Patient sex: F
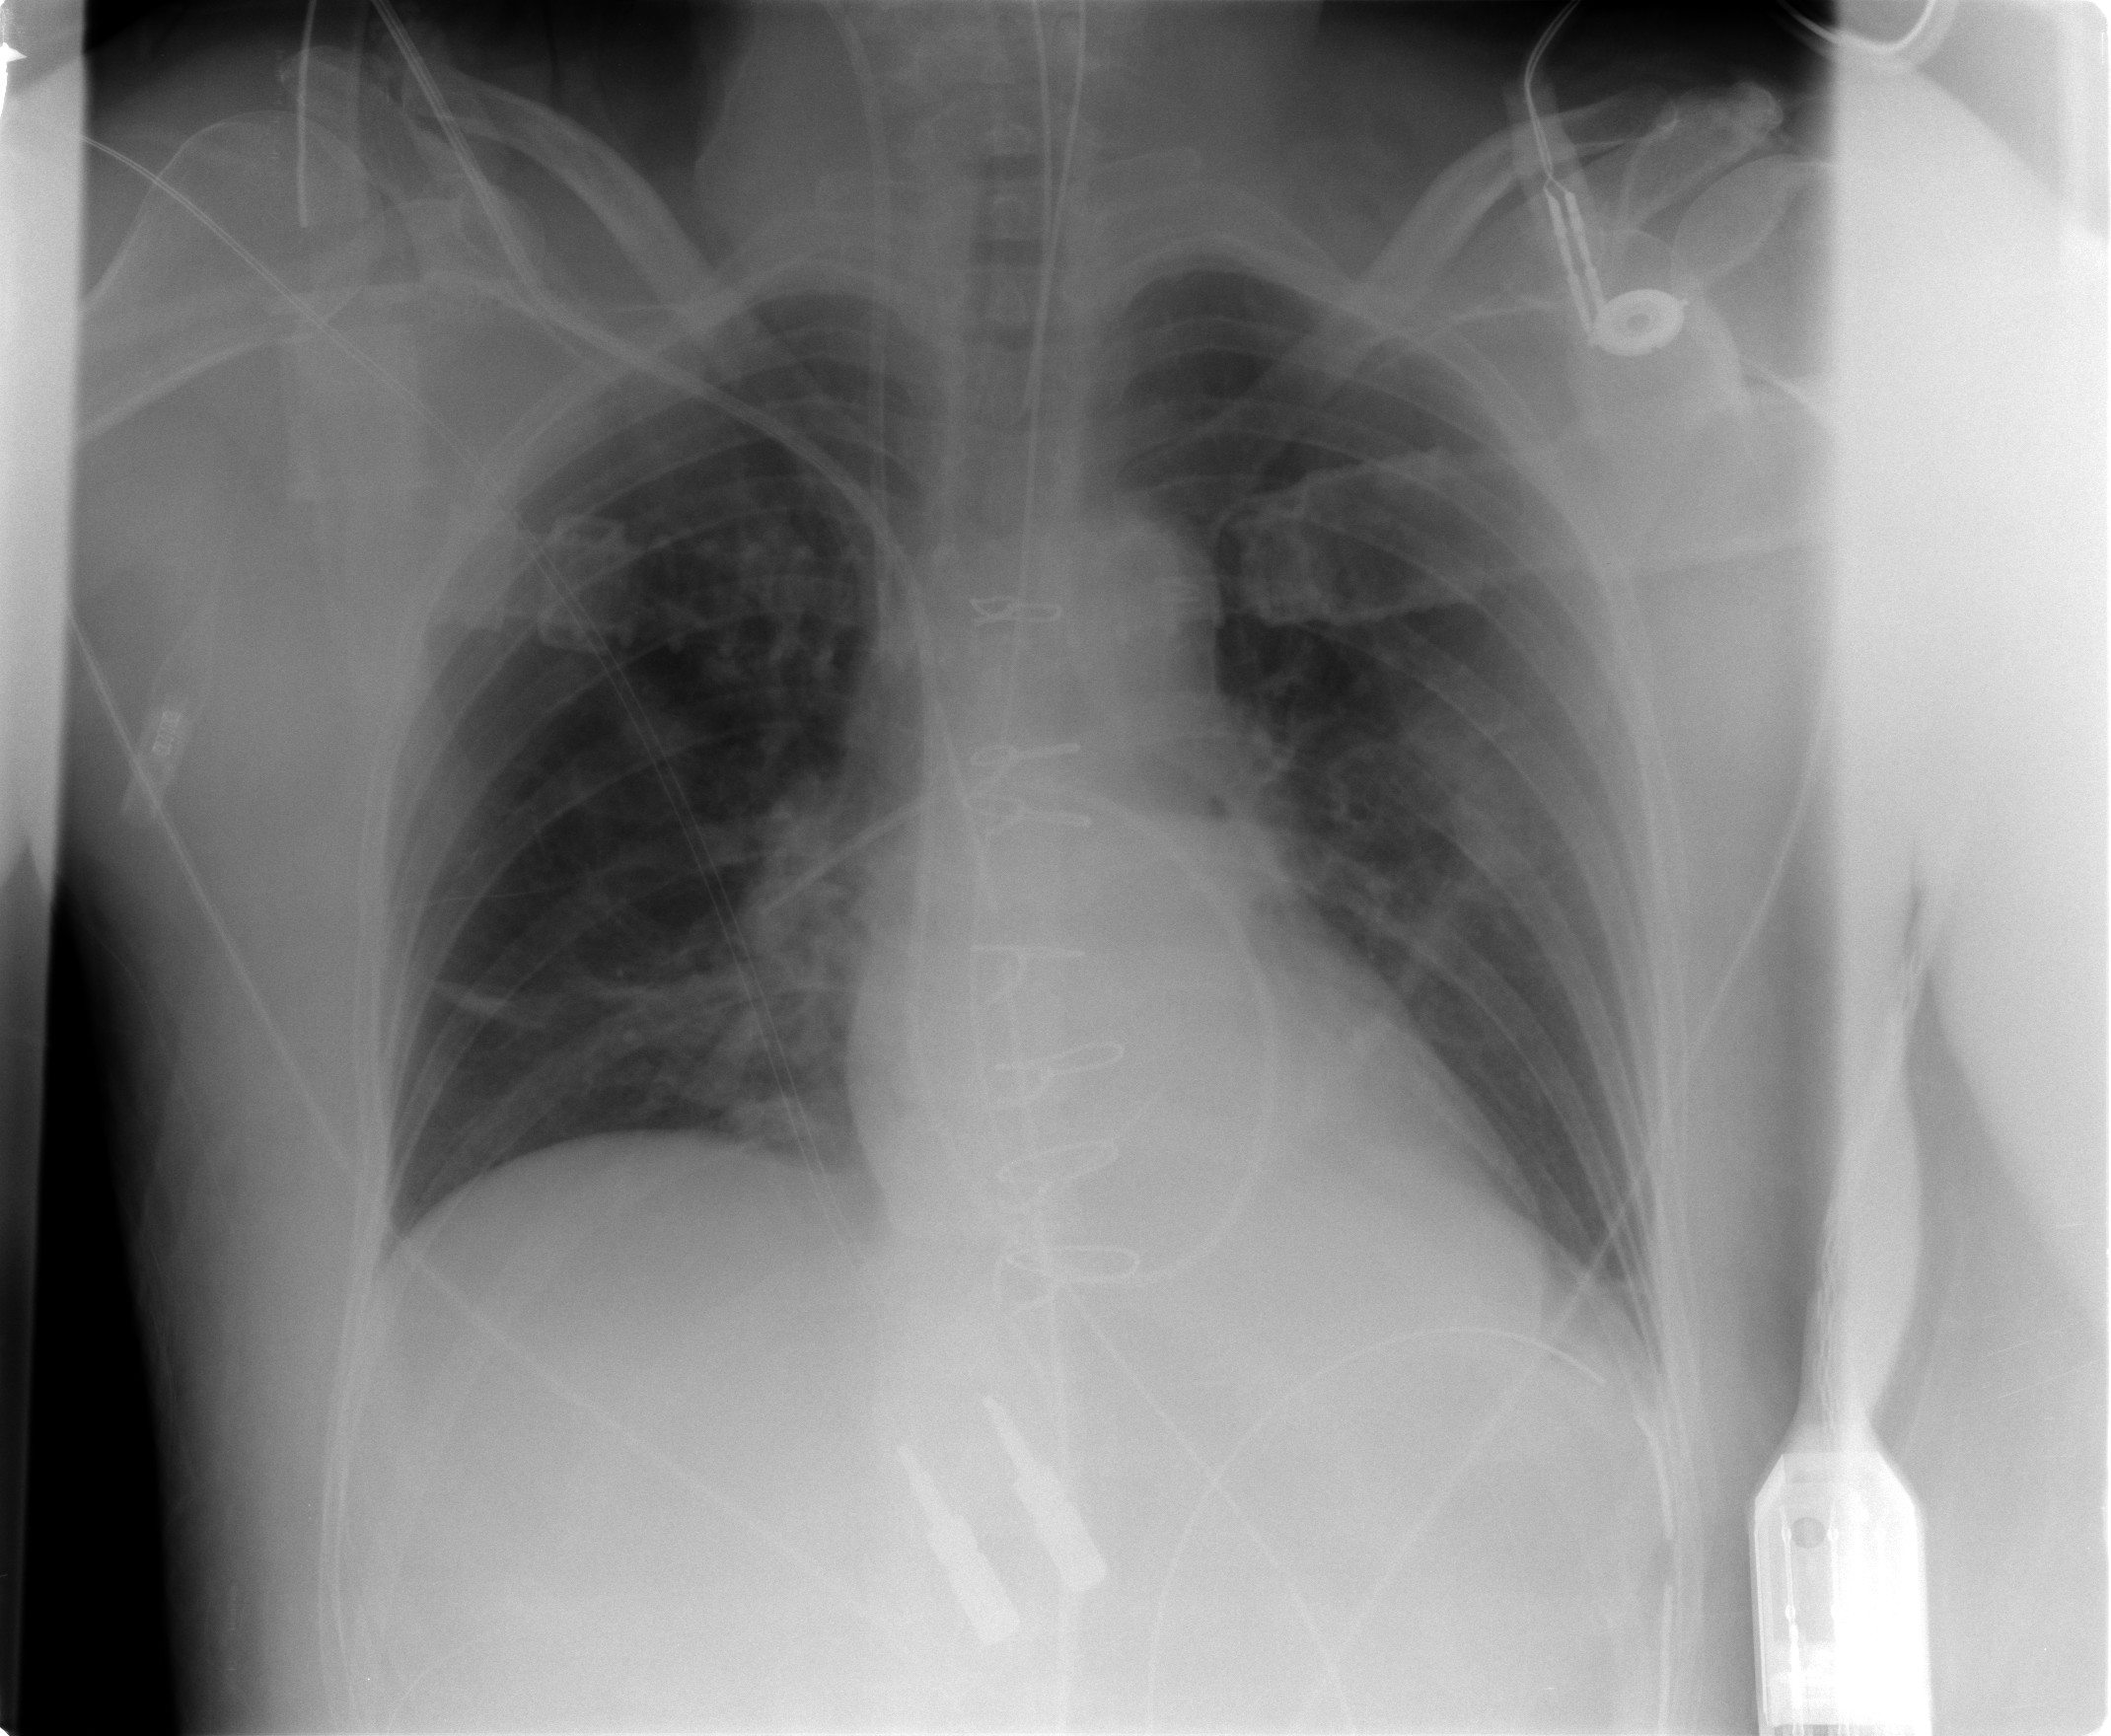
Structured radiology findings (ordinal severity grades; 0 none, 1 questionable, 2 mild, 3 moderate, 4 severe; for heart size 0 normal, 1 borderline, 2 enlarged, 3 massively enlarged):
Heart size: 1
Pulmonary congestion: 1
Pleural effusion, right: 0
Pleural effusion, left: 2
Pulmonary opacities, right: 0
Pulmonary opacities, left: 1
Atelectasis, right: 2
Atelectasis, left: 2